Question: I need a proper way to test one of my classes,I am quite new to any mocking frameworks
I have the below Test class am using Nunit with Moq. I am getting confused as to how I should pass an array of 'carconfigs' while making the call like below.
'''
[TestFixture]
public class RaceCarSetupSelectorTest
{
private CarConfiguration _carConfiguration;
private RaceCarSetupSelector _raceTrack;
private Mock<IRankCalculator> _mockRankCalcultor;
[SetUp]
public void SetUp()
{
_mockRankCalcultor = new Mock<IRankCalculator>();
_raceTrack = new RaceCarSetupSelector(_mockRankCalcultor.Object);
}
[Test]
public void RankingCarConfigurationsTest()
{
IList<CarConfiguration> carConfigs = new List<CarConfiguration>();
carConfigs.Add(FakeCarConfigs.Bentley);
carConfigs.Add(FakeCarConfigs.Jaguar);
carConfigs.Add(FakeCarConfigs.Maruti);
carConfigs.Add(FakeCarConfigs.Nissan);
carConfigs.Add(FakeCarConfigs.Porsche);
_mockRankCalcultor.Verify(x=>x.RankConfigurations(It.IsAny<RaceTrack>,It.IsAny<List<CarConfiguration>>)).
}
}
'''
Basically I want to test the 'RankConfiguration' method which is defined in 'IRankCalculator' interface.
I have a two entities RaceTrack and CarConfiguration, and I have to rank the carconfigurations based on some input. I have a RankCalculator class in which the actual method for calculation is there like below which derives from IRankCalculator interface.
'''
public CarConfiguration[] RankConfigurations(RaceTrack raceTrack, CarConfiguration[] configs)
{
//code for calculation
return configs[];
}
'''
I have a different class called RaceCarSetupSelector which acts like a service class which calls the method in RankCalculator class. So I have written a test for the class 'RaceCarSetupSelector '. Hope I am clear this time.
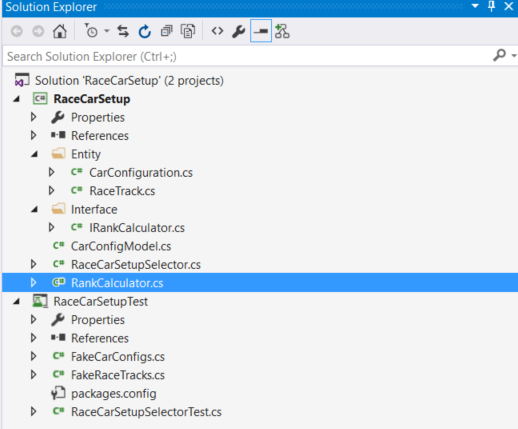
Answer: > Basically I want to test the RankConfiguration method which is defined in IRankCalculator interface.
This implies that the system under test (<URL> is the 'RankCalculator' class and you want to make sure that it is calculating ranks correctly. In your example code however, you aren't using 'RankCalculator', you are using a mock of 'IRankCalculator'. To test 'RankCalulator' you would do something like
'''
// Arrange
var raceTrack = new FakeRaceTrack();
var carConfigs = new List<CarConfiguration> {FakeCarConfigs.Bentley, FakeCarConfigs.Jaguar, ...};
var rankCalculator = new RankCalculator(); // SUT
// Act
var ranks = rankCalculator.RankConfigurations(raceTrack, carConfigs);
// Assert
Assert.That(ranks.First(), Is.EqualTo(FakeCarConfigs.Jaguar));
'''
It looks like you are trying to test the 'RaceCarSetupSelector' class to make sure that at some point it calls 'RankConfiguration()' on 'IRankCalculator' (behavior verification). You are almost there, but your test seems to be missing the actual method call you are trying to test. I would imagine it should look something like
'''
// Arrange
var raceTrack = new FakeRaceTrack();
var carConfigs = new List<CarConfiguration> {FakeCarConfigs.Bentley, FakeCarConfigs.Jaguar, ...};
var mockRankCalcultor = new Mock<IRankCalculator>();
var setupSelector = new RaceCarSetupSelector(mockRankCalcultor.Object); // SUT
// Act
setupSelector.DoSomething(raceTrack, carConfigs);
// Assert
mockRankCalcultor.Verify(x => x.RankConfigurations(raceTrack, carConfigs);
'''